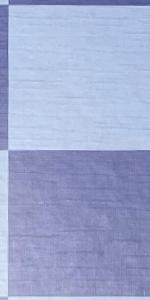
Label: Empty